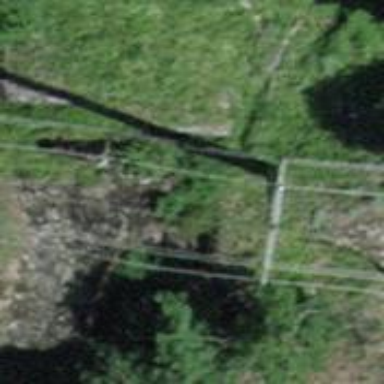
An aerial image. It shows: Power line in the image.